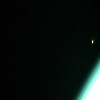
Label: space